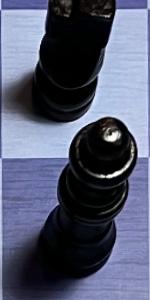
Label: Queen_Black